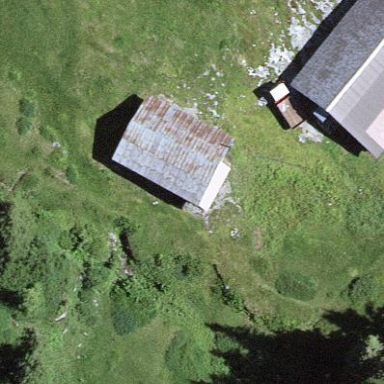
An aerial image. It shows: Hut.